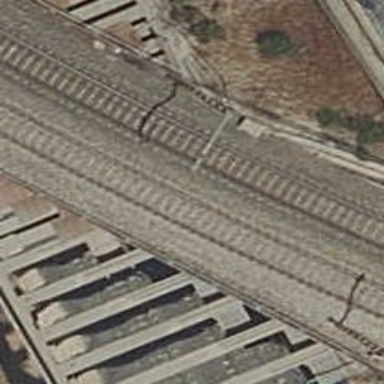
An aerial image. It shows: Railway track with contact line for electrification.